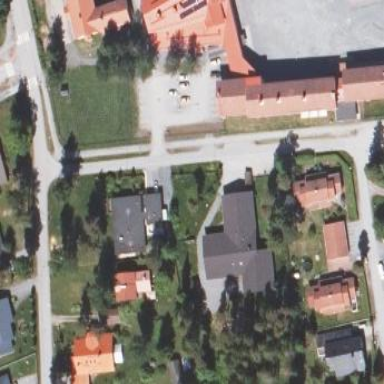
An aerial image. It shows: Kindergarten.